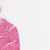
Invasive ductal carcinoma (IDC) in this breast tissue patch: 0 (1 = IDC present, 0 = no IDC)